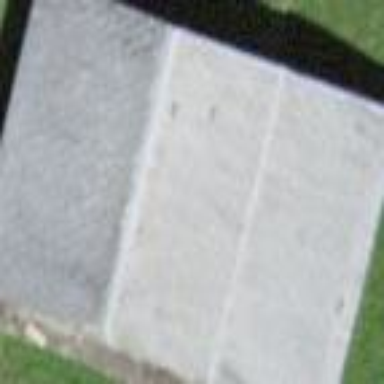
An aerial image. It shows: Rural barn.